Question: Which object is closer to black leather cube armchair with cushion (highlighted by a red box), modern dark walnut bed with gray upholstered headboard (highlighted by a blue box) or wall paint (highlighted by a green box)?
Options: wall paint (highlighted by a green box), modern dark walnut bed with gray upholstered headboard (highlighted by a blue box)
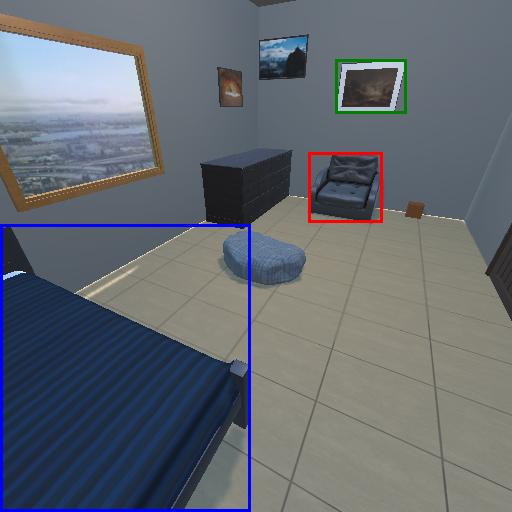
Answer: wall paint (highlighted by a green box)